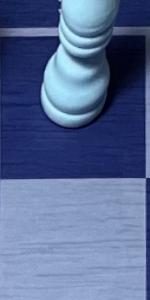
Label: Empty